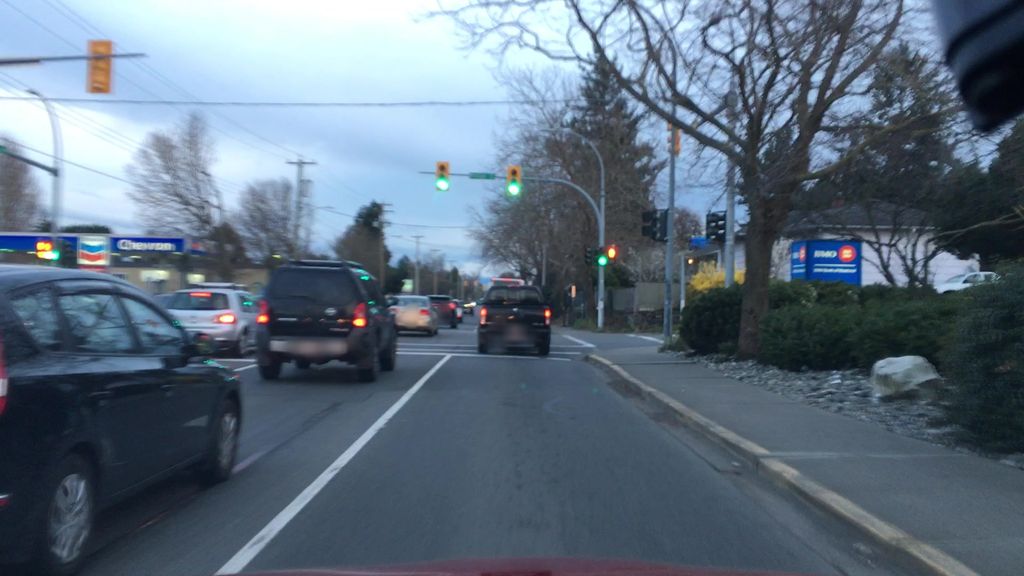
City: victoria